Question: I have a small problem here. I have a Div and I would like the text to float either side in the centre.
I include a screenshot of it presently and how I would like it to look does anyone have any idea if this is achievable or do I need to make it an actual image?

JS Fiddle >> <URL>
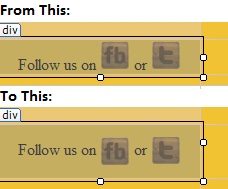
Answer: You can try with 'vertical-align: middle'